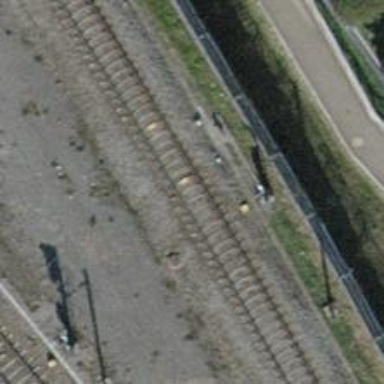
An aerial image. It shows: Railway track with contact lines for electrification.